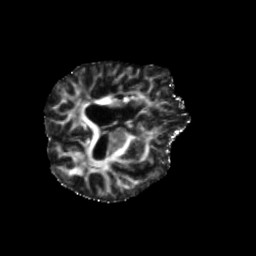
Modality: FA
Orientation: axial
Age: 70
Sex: male
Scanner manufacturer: siemens
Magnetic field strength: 3 T
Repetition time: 5.47 s
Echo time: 0.0854 s